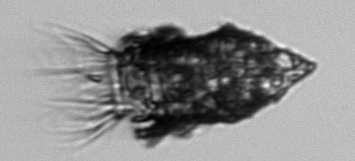
Label: Tintinnopsis